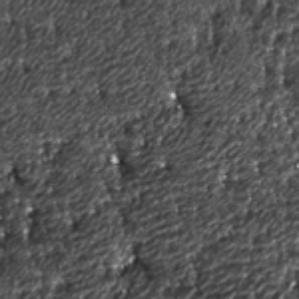
Label: frost